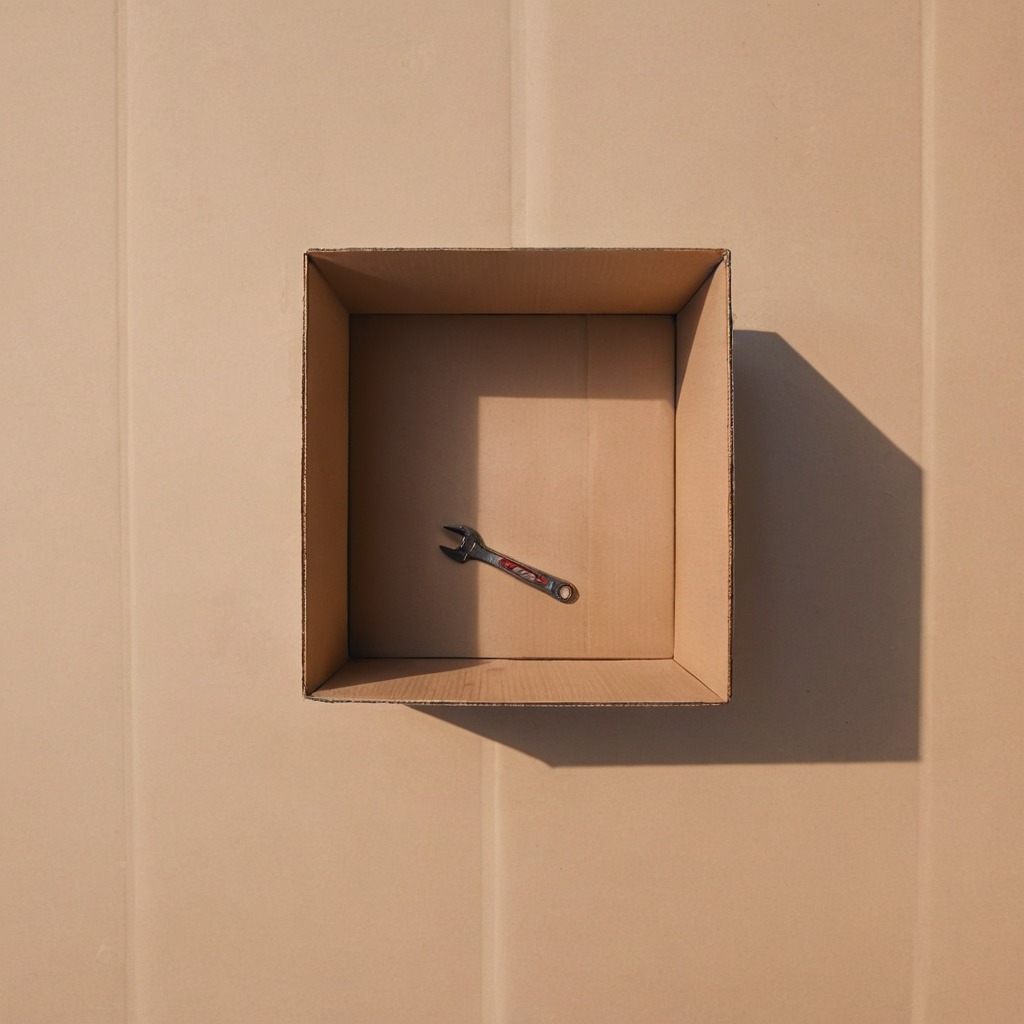
An wrench is lying on the clean dry cardboard box surface in an outdoor workshop during daytime bright natural light soft shadows slightly creased but